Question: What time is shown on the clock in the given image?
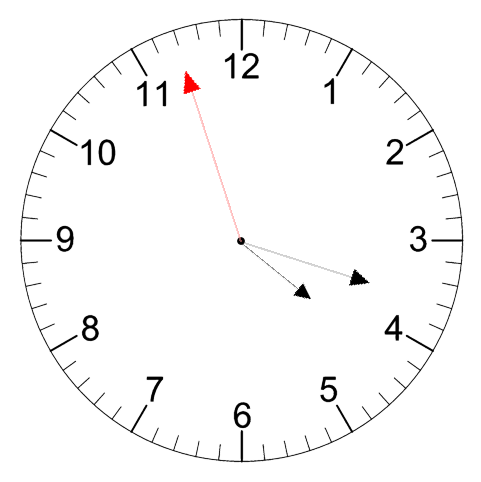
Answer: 04:17:57